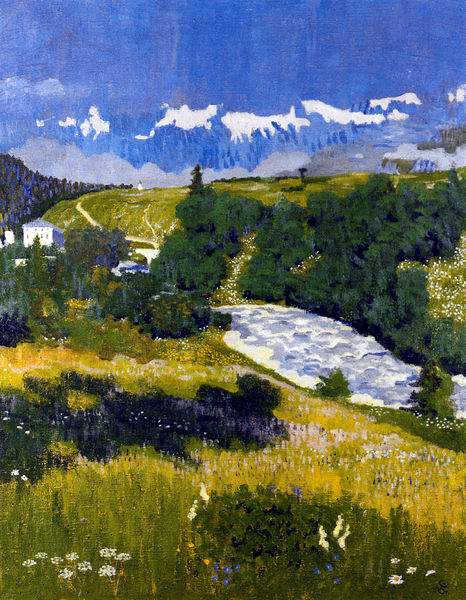
Titel: Mattina d'estate, Sommermorgen
Künstler: Giovanni Giacometti
Standort: Aarau
Institution: Aargauer Kunsthaus
Schlagwörter: blau, gemälde, himmel, schatten, wasser, weiß, wolken, bäume, fluss, grün, landschaft, see, blumen, licht, blüten, gebäude, haus, schnee, weg, wiese, bach, häuser, hügel, natur, strauch, hütte, sonne, wiesen, wald, deutschland, gischt, berge, tannen, blue, church, white, black, country, gray, green, painting, windows, yellow, flowers, oil painting, print, perspective, frühling, wandern, alpen, idyll, pinsel, wood, flower, schloß, cloud, clouds, sky, tree, building, field, hill, hills, house, lake, landscape, mountain, mountains, nature, water, waves, distance, horizon, houses, roof, summer, sun, trees, village, frühjahr, snow, brook, forest, grass, pine, river, stream, bushes, path, plants, road, drawing, brushstroke, color, impressionism, purple, shadow, bright, meadow, pasture, town, outside, valley, spring, busch, leaves, pastoral, friedlich, buildings, fauve, pastel, bush, glacier, plains, impressionist, fields, forrest, colour, impasto, blue sky, fog, greens, kirche, vista, countryside, dorf, natural, rapids, idyllic, canal, cypress, tuscany, medow, büsche, impresionism, l, creek, wildflowers, wellen, blooms, daisies, show, slant, aerial perspective, scenic, treee, pilot, pine tree, lilas, weies, fliwers, buidling, tirol, wollken, blossoms, vally, snow capped, iceland, grün natur, strea, lilach